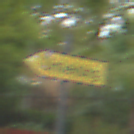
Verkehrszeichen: UmleitungswegweiserLinksweisend
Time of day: MorningAfternoon
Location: Outdoor (Urban)
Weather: Overcast
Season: NotSpecified
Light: Natural